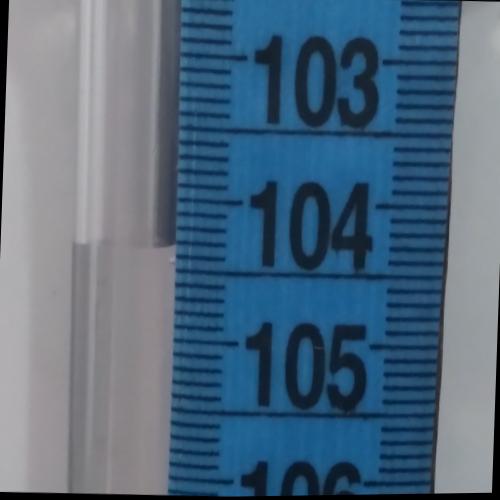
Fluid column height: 104.3 cm